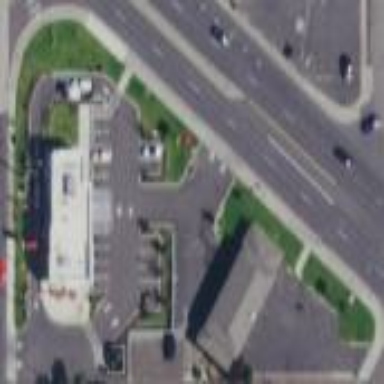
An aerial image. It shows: Retail area.